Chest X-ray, AP view. Patient: 44 years old, sex F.
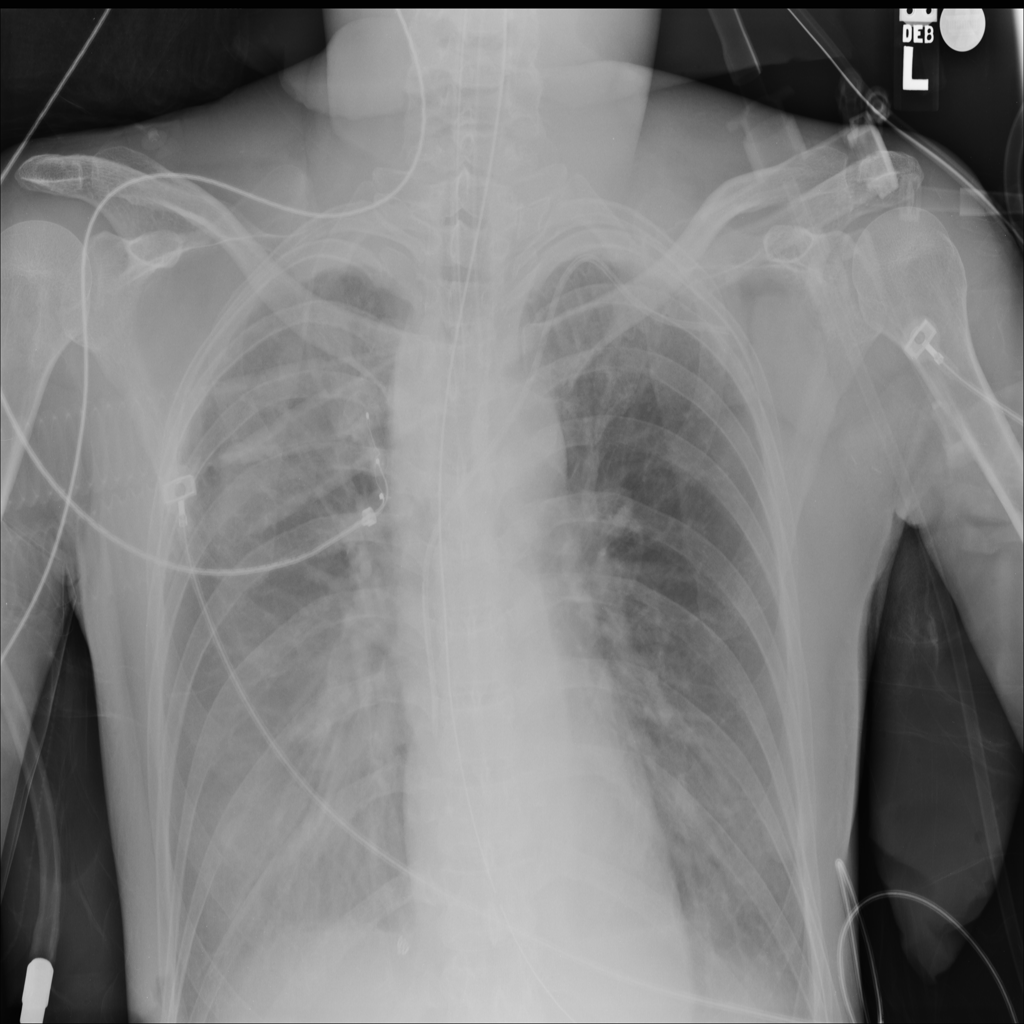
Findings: No Finding